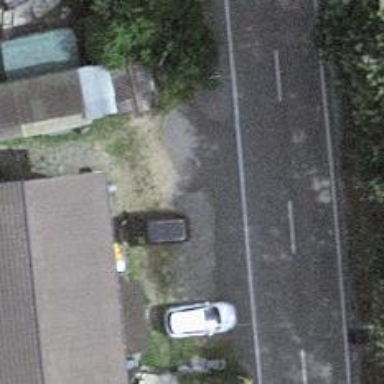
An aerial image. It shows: Bus stop along the road.